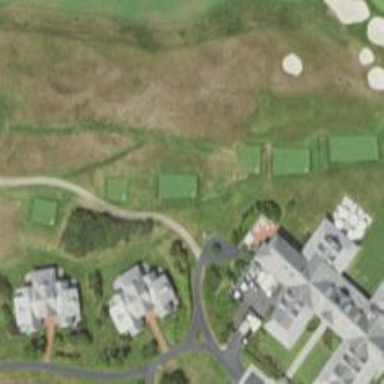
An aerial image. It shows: Path used for both walking and golf.